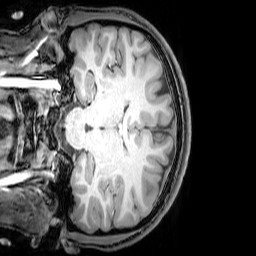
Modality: T1w
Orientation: coronal
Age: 21
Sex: male
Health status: healthy
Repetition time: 0.081 s
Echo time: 0.037 s